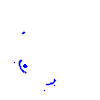
Particle: proton